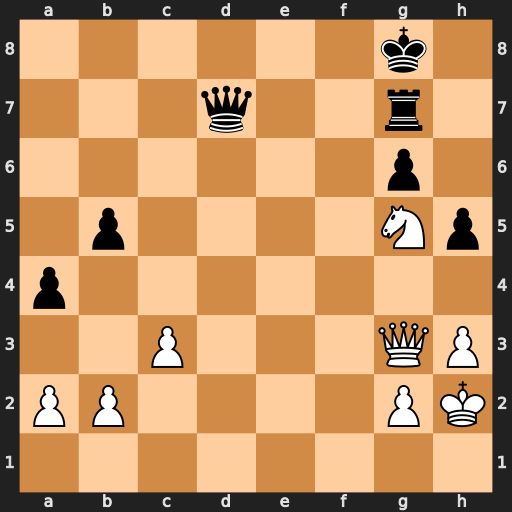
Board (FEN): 6k1/3q2r1/6p1/1p4Np/p7/2P3QP/PP4PK/8
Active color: w
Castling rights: -
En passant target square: -
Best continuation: Qb8+ Qc8 Qxc8#